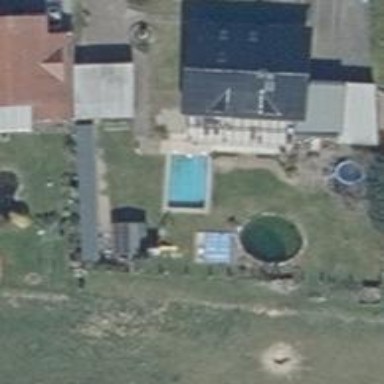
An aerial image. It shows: Swimming pool located in leisure land.